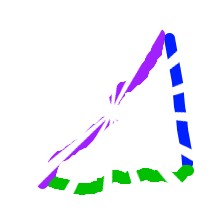
Shape: triangle